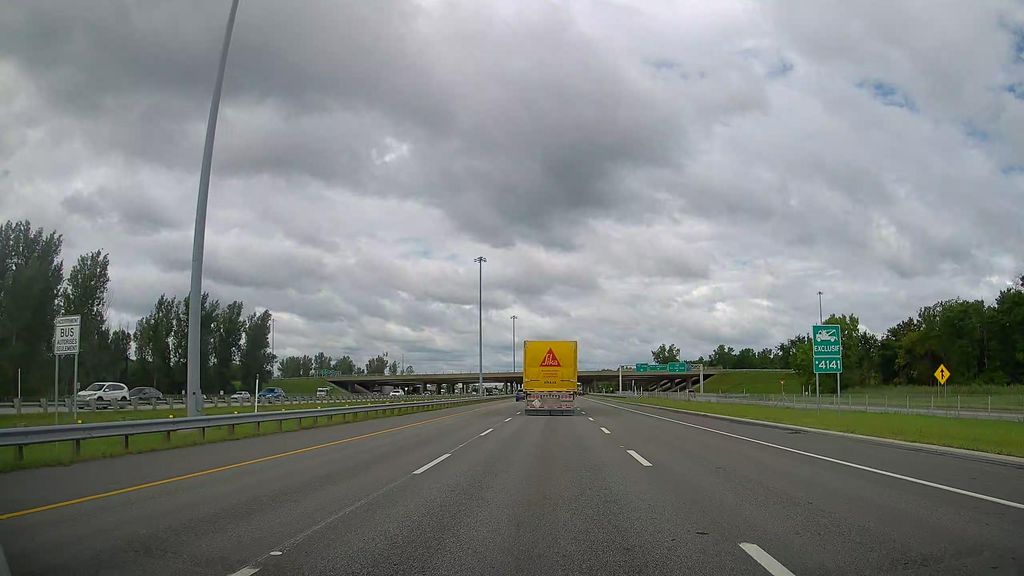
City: montreal